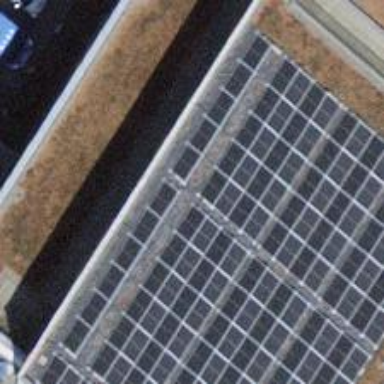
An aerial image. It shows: Solar power generator.